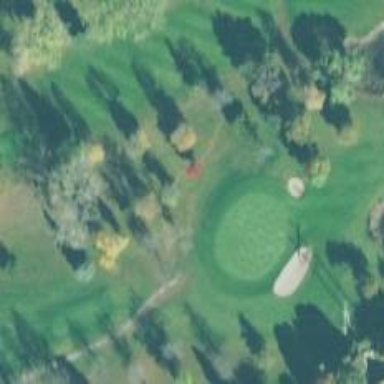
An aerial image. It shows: View of golf hole.